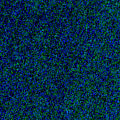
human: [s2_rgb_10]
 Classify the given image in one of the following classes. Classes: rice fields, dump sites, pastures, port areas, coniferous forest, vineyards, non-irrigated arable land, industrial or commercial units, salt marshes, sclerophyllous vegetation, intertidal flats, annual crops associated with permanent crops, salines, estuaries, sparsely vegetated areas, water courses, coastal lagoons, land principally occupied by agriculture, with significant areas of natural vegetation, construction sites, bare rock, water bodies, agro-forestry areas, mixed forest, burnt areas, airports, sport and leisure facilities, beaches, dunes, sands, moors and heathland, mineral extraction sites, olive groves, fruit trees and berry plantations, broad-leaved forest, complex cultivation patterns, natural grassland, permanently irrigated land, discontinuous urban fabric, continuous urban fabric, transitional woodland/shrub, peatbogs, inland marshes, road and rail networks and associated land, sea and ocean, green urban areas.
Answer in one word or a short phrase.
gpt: sea and ocean